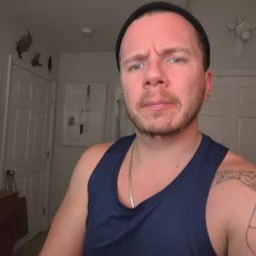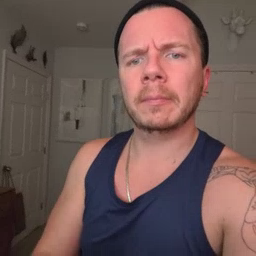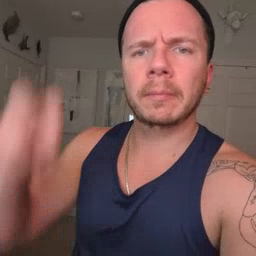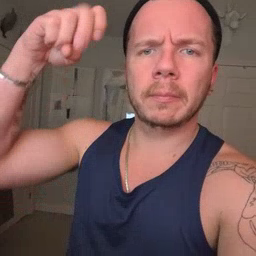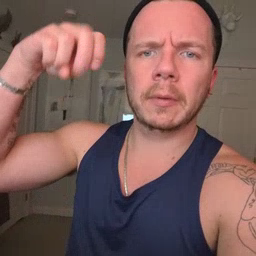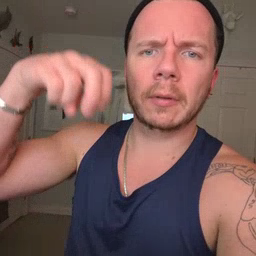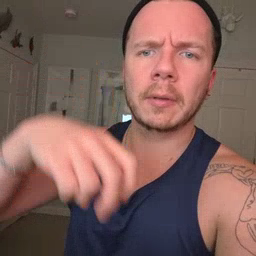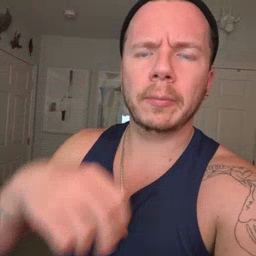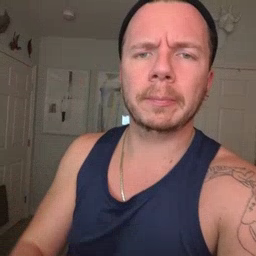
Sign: stairs